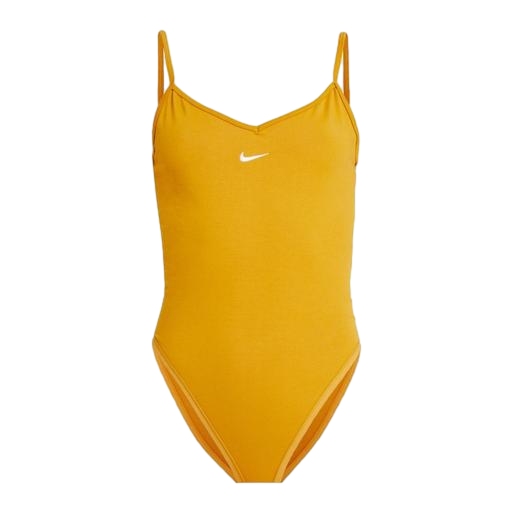
dri-fit tank, orange sports tank top, nike shirt, white background